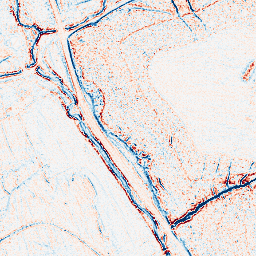
Category: edge_preserving
Decomposition family: bilateral
Decomposition parameters: d: 5
sigma_color: 150
sigma_space: 75
Upsampling method: linear_exact
Upsampling parameters: scale: 8
Upsampling scale: 8